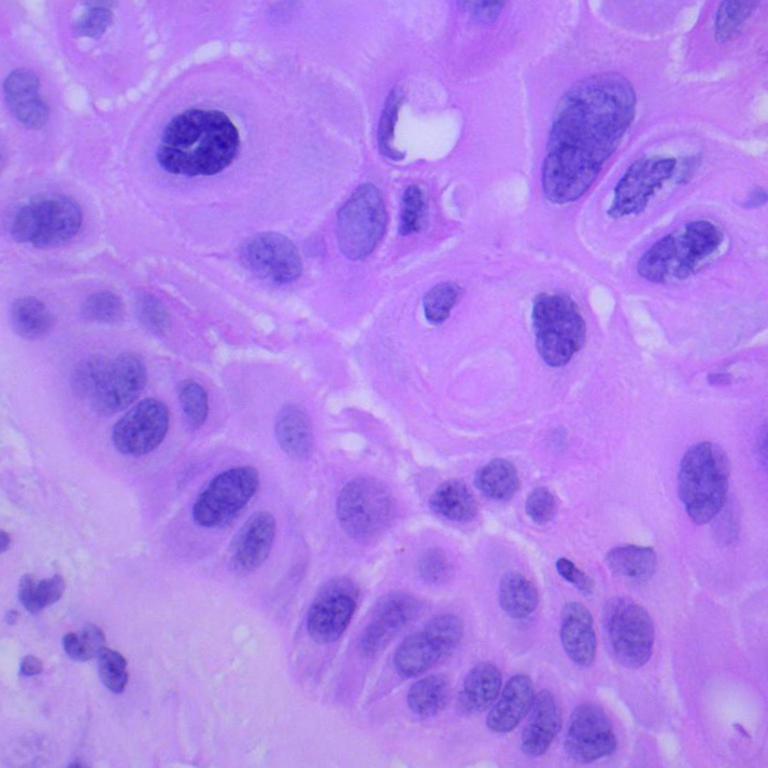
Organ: lung
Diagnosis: squamous carcinomas